Breast ultrasound image
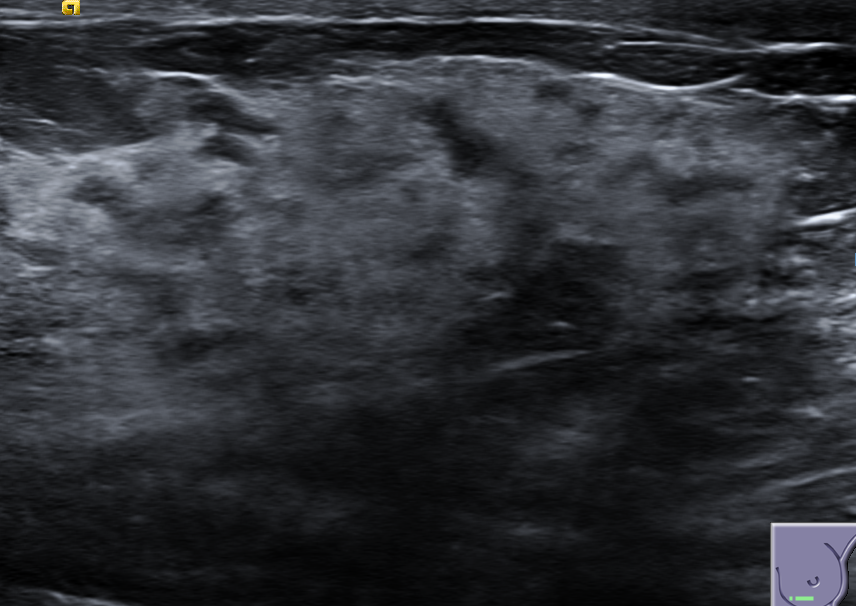
Diagnosis: normal